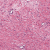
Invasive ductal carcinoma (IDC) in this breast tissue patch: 0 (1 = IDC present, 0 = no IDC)